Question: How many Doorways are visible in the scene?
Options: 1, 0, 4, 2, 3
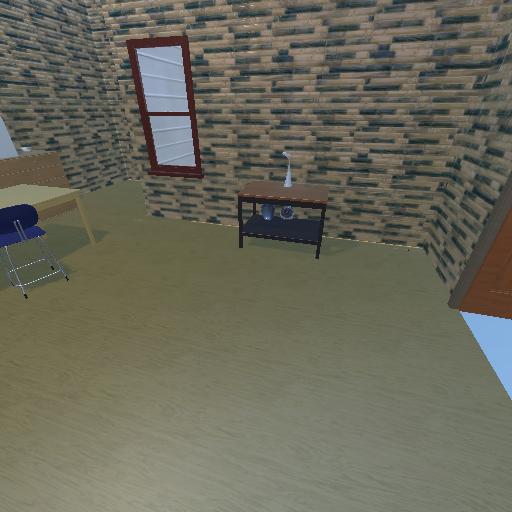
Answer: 1